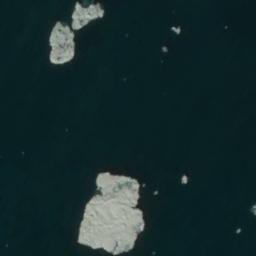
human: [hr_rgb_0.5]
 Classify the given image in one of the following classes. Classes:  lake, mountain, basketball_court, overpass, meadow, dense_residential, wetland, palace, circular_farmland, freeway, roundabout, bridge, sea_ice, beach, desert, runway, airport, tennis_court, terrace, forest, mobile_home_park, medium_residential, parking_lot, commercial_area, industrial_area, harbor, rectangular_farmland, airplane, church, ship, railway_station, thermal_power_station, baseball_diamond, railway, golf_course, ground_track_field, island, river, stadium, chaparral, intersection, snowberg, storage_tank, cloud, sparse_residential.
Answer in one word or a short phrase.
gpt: sea_ice